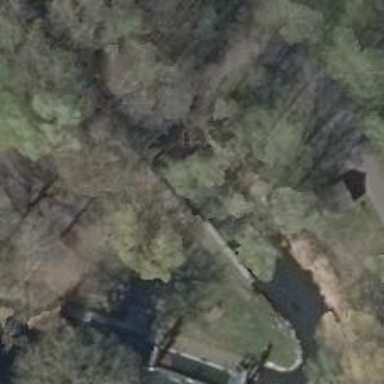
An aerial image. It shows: Bridge.